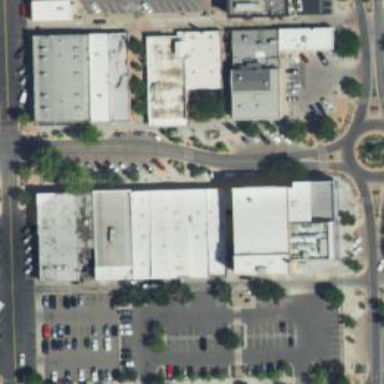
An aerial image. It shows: Parking space is available.